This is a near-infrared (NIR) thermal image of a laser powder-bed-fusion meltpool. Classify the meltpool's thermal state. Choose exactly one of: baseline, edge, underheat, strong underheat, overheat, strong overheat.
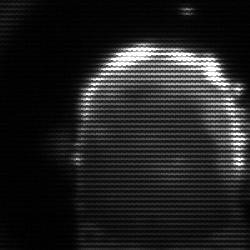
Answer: baseline